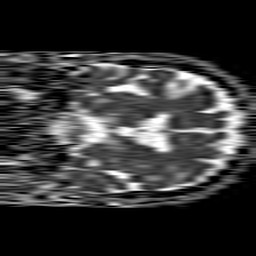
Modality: ADC
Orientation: coronal
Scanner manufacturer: philips
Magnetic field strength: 1.5 T
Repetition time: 4.6 s
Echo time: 0.08631 s